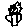
Label: flower